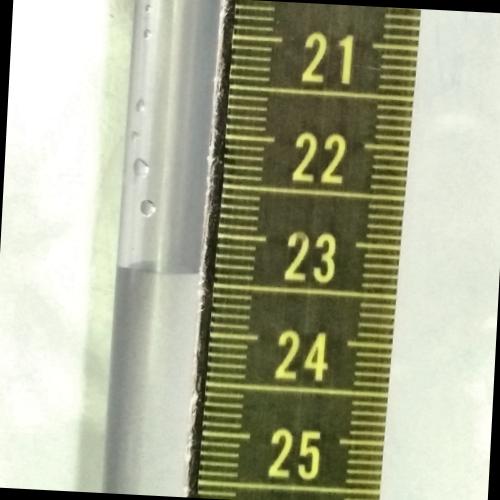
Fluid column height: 23.4 cm